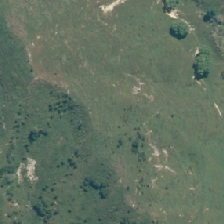
Land cover: low_producing_grassland